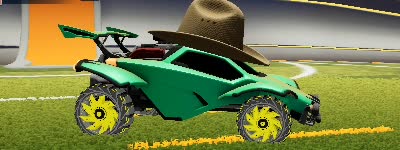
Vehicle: octane